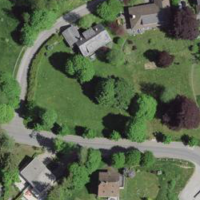
EUNIS habitat code: 55
Species observed at this site:
Ajuga reptans
Heracleum sphondylium